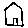
Label: house